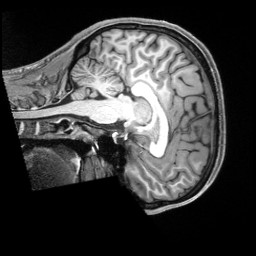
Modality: T1w
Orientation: sagittal
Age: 25
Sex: male
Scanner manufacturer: siemens
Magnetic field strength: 3 T
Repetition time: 2.3 s
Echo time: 0.00229 s